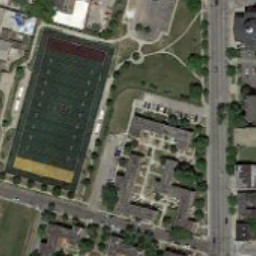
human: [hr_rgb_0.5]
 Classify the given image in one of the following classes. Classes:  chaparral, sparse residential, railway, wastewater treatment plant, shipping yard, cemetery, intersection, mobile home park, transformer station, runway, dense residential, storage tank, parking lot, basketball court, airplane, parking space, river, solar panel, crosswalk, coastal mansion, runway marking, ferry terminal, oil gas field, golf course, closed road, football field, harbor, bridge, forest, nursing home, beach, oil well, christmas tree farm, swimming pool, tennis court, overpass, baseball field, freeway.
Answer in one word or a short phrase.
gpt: football field